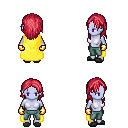
a pixel art fantasy rpg character, female body template, dark elf, purple skin, yellow cape, teal pants, ruby red long hairstyle, gold gloves, gray slippers, four views (front, back, left, right), 2x2 character sprite sheet, small pixel art, hard edges, no anti-aliasing